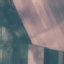
Label: AnnualCrop